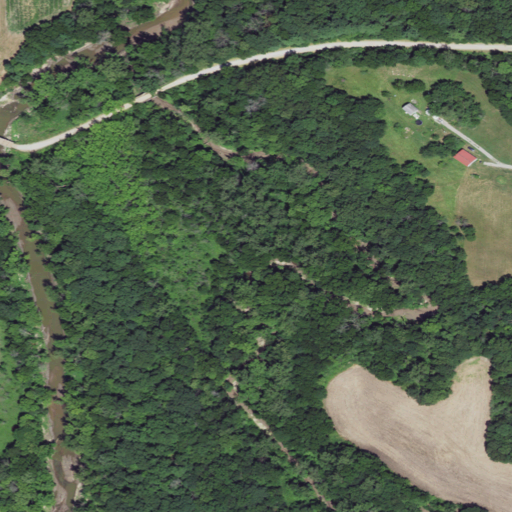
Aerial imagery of valley in Iowa named Swede Hollow containing deciduous forest, woody wetlands, open development, grassland, and pasture